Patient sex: M
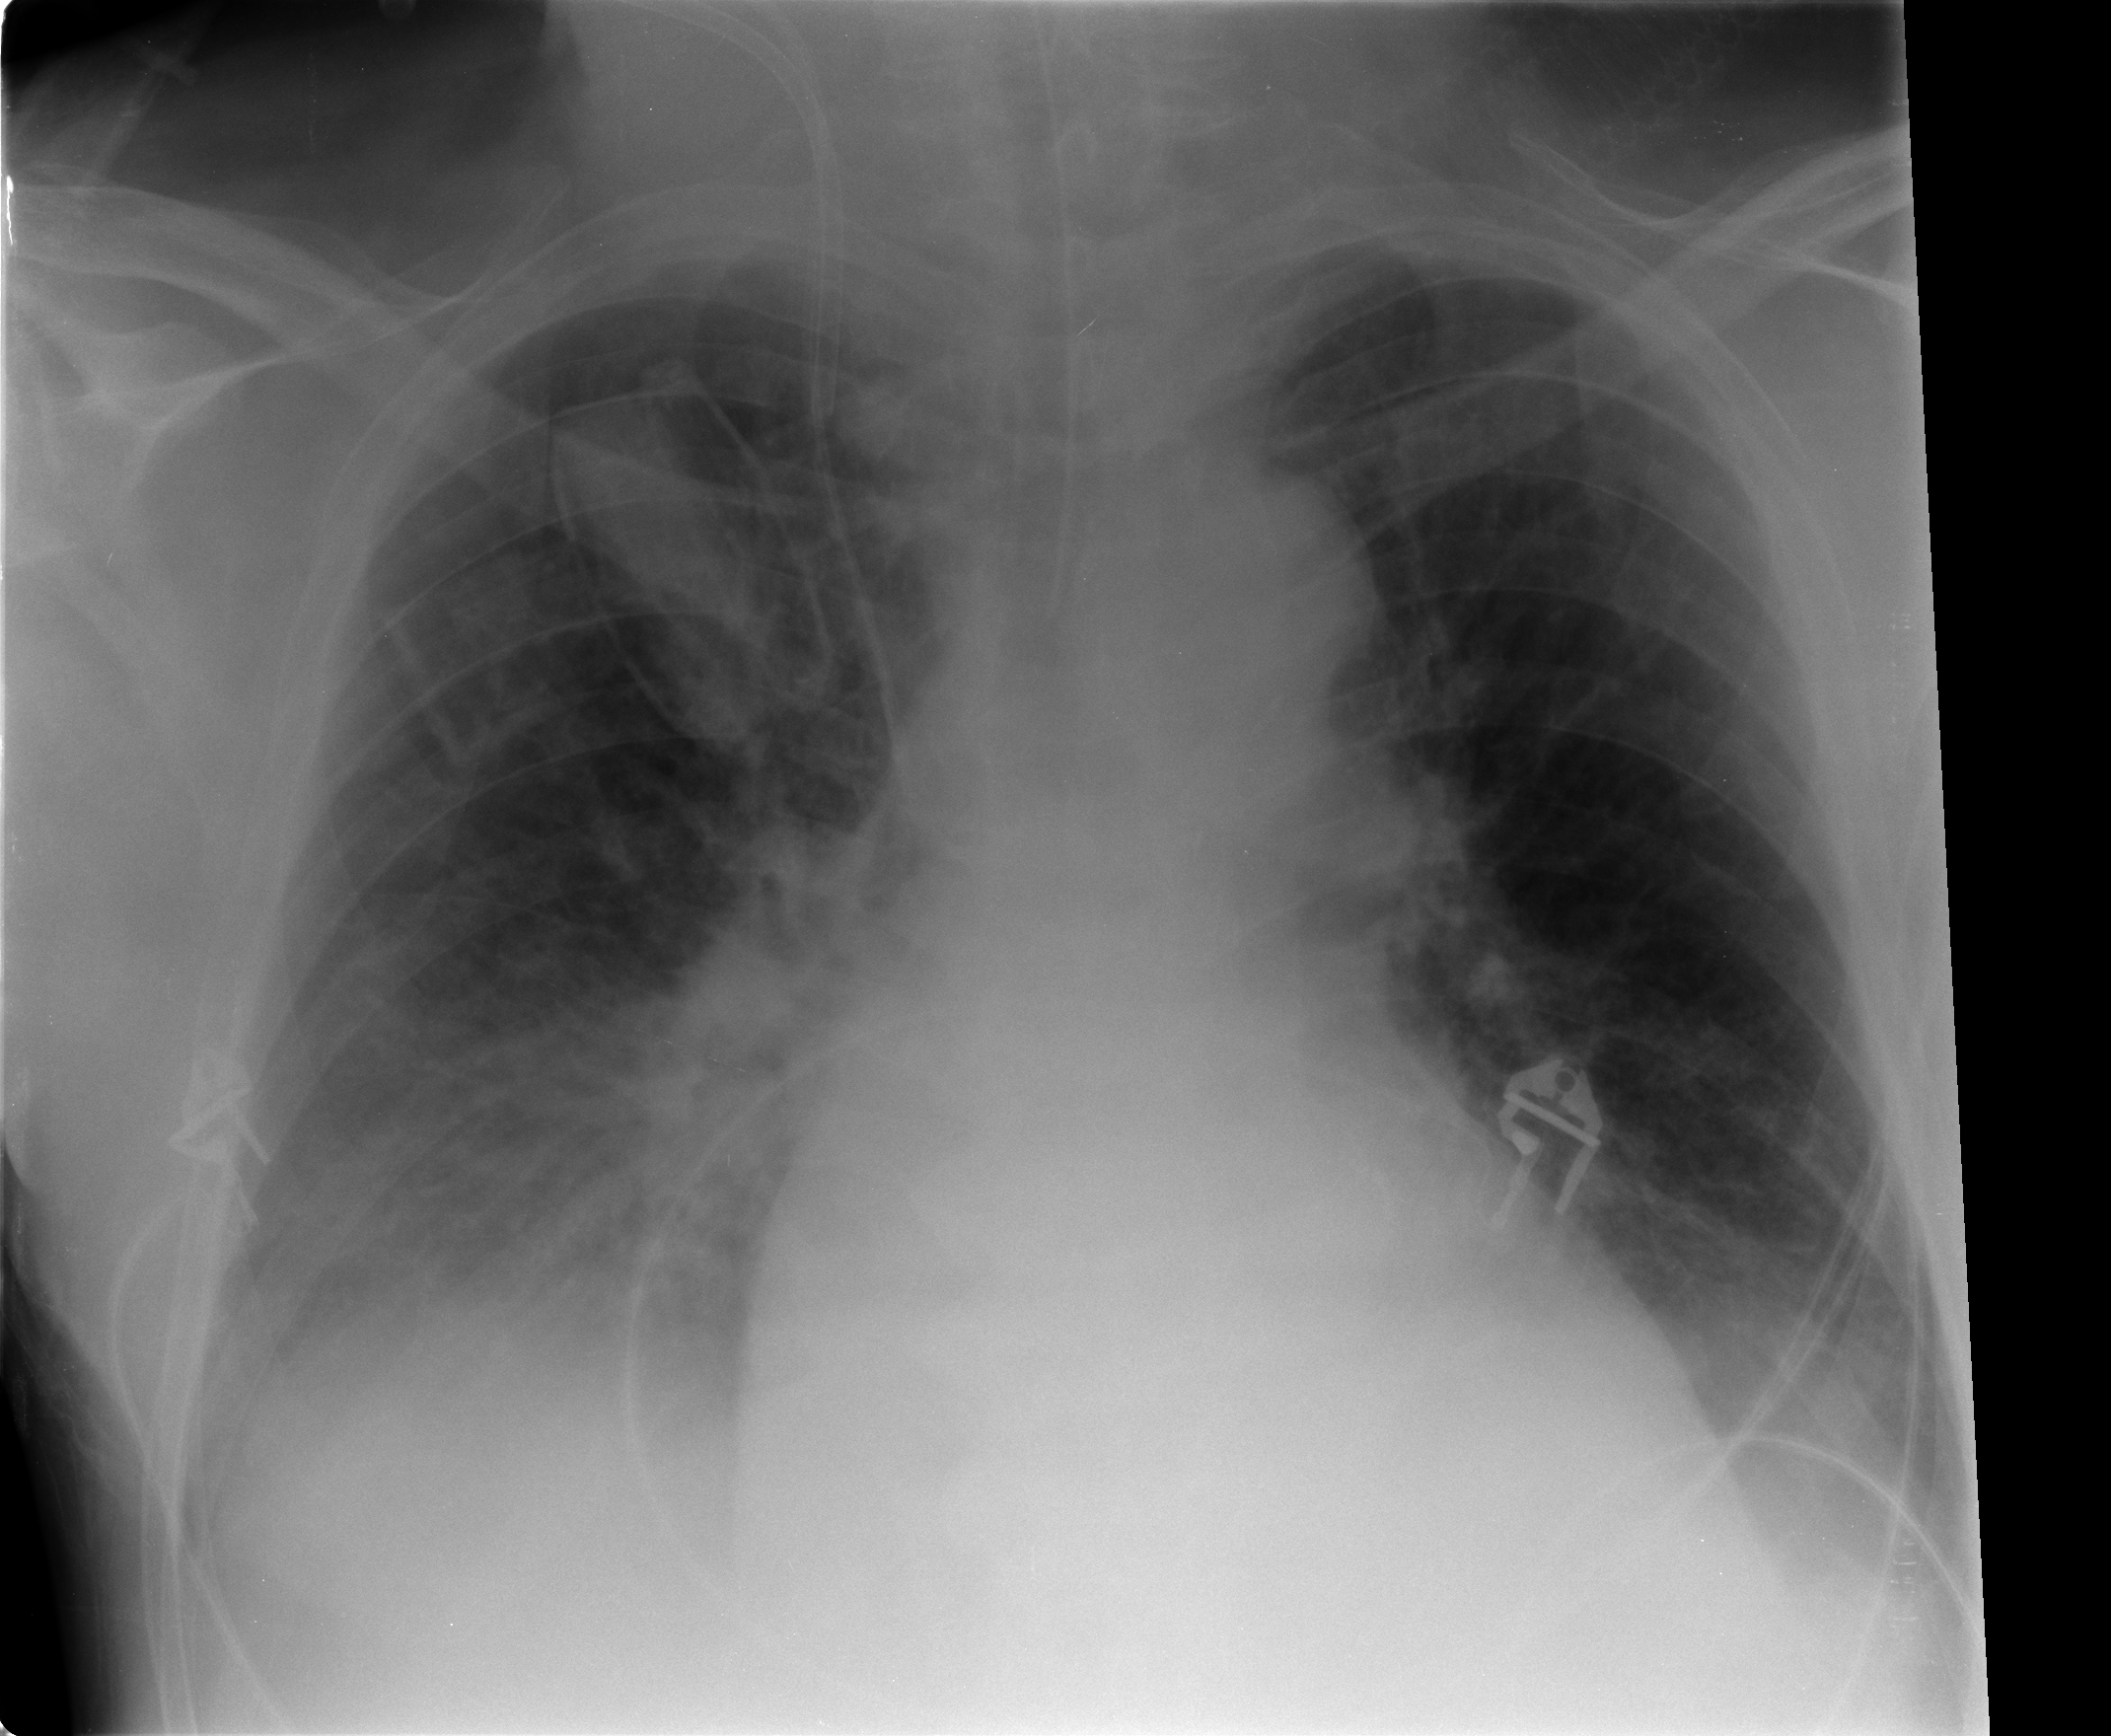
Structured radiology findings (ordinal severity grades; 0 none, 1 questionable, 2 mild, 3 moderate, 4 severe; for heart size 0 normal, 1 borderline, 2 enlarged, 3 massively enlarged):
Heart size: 0
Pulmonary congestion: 2
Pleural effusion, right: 3
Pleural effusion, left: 2
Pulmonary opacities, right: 2
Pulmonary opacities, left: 0
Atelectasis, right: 3
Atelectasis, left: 2